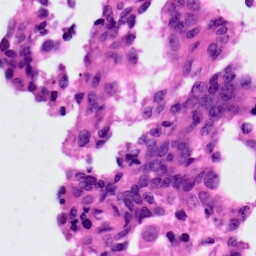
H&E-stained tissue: Ovarian